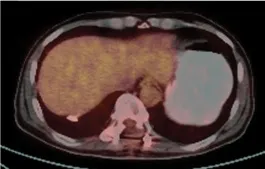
Twenty-four months after treatment, PET-CT scan showed inactivation of the neoplasm in the left upper lobe, and ,T9 vertebra.
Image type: radiology (pet)